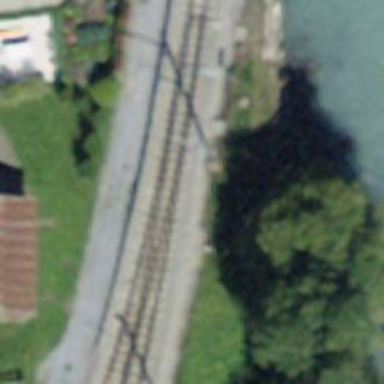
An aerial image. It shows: Narrow-gauge railway siding with electrified contact lines. It consists of one track.